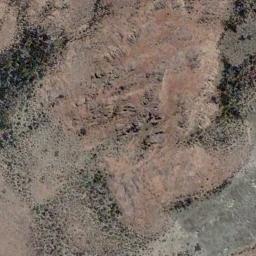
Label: desert